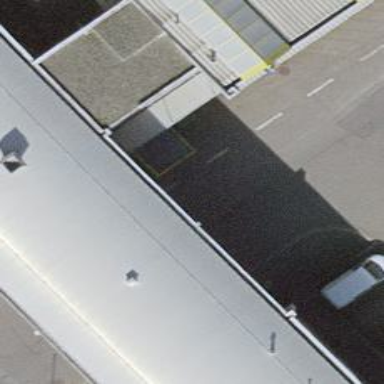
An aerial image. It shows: Driveway that serves as building passage under tunnel.